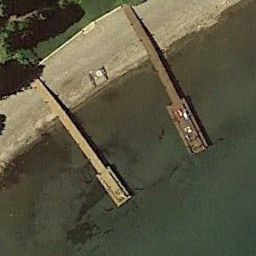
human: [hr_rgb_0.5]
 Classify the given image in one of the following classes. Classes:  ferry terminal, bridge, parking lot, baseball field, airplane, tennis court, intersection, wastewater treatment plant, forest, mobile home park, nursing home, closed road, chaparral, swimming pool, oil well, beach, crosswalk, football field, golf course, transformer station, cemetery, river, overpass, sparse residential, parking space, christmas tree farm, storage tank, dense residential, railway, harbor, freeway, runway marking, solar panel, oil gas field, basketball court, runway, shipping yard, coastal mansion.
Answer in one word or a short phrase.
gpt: ferry terminal